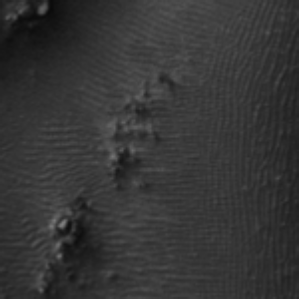
Label: frost